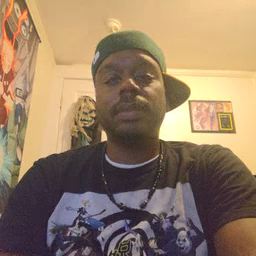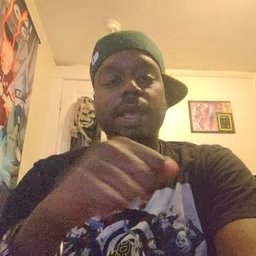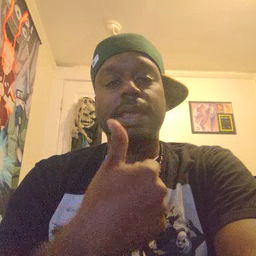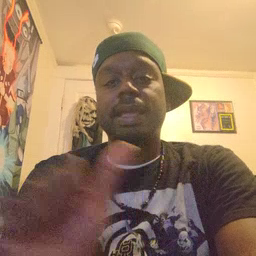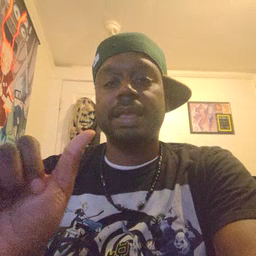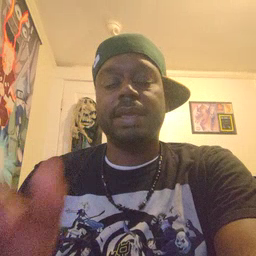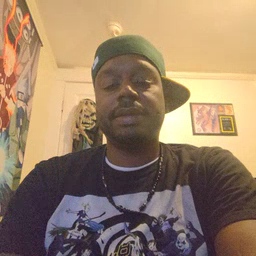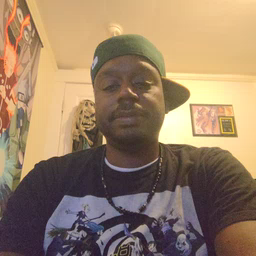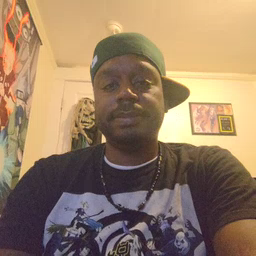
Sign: any